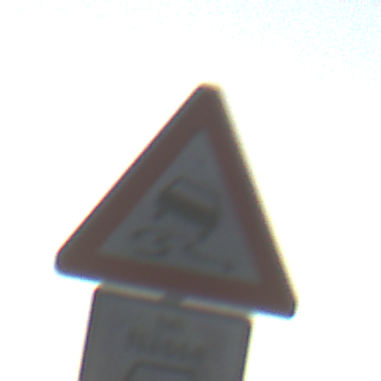
Verkehrszeichen: SchleuderOderRutschgefahr
Zusatzzeichen unten: BeiNaesse
Umgebung: Outdoor, Nature
Tageszeit: SunriseSunset
Wetter: PartlyCloudy
Licht: Natural
Jahreszeit: NotSpecified
Kontrast: LowContrast